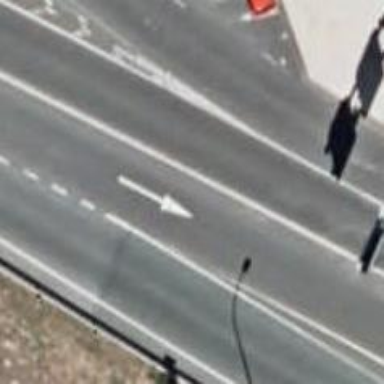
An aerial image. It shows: Tertiary road.